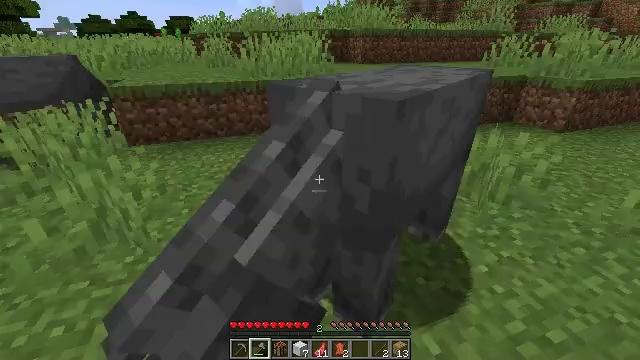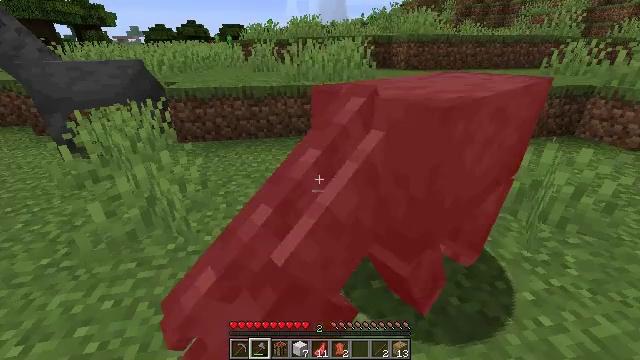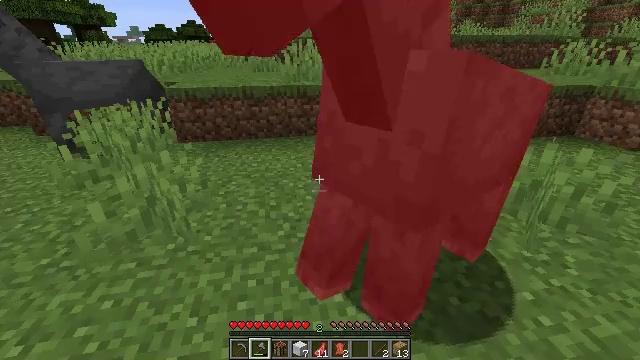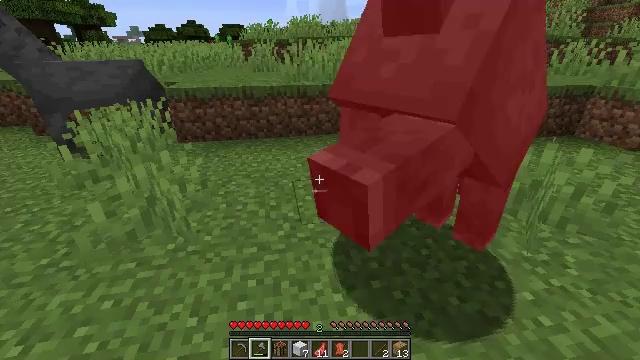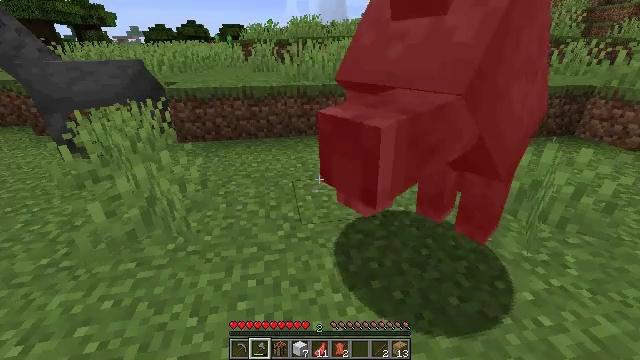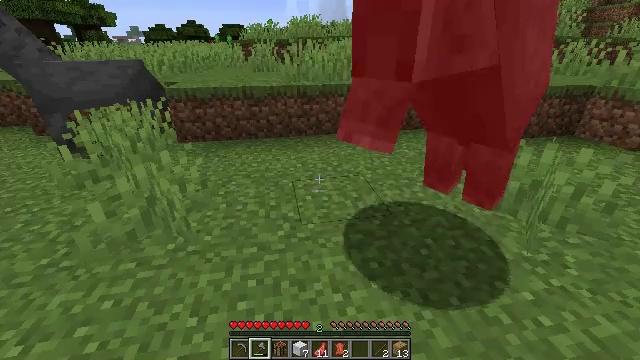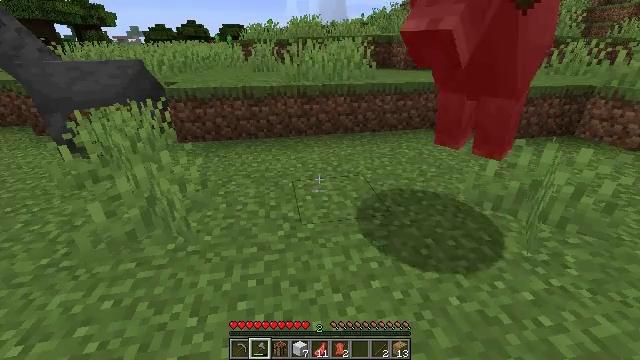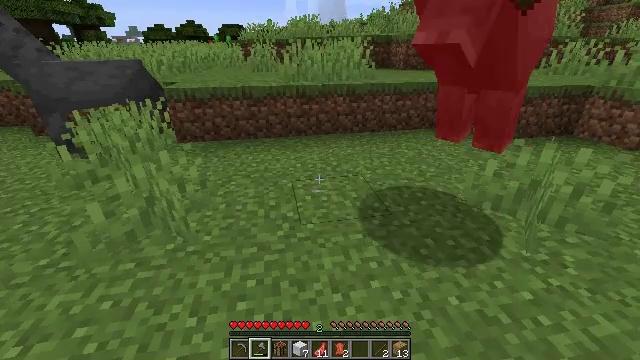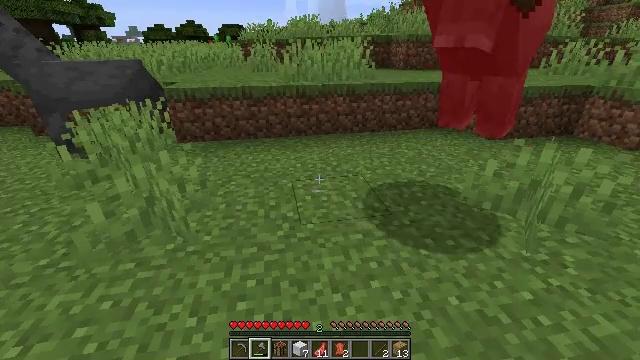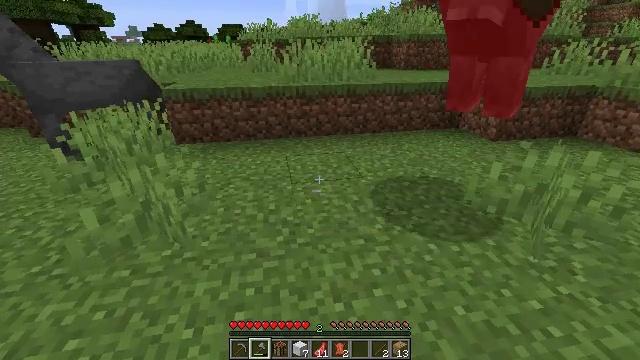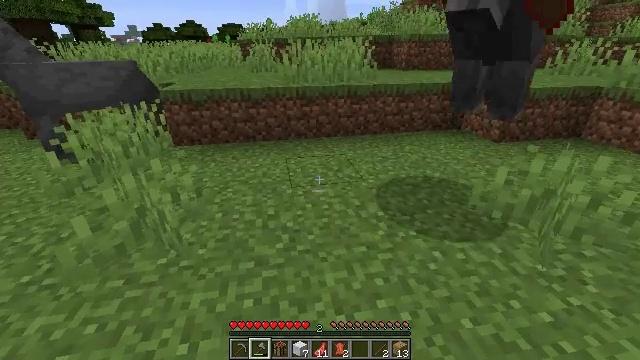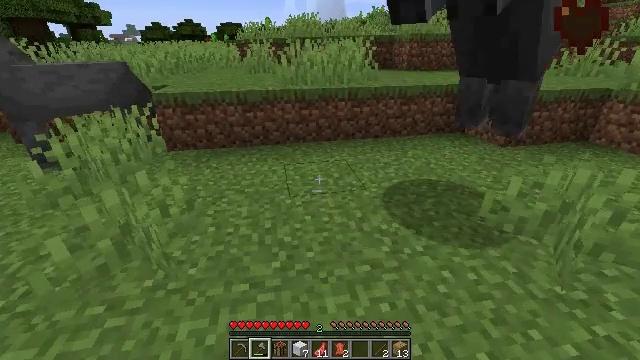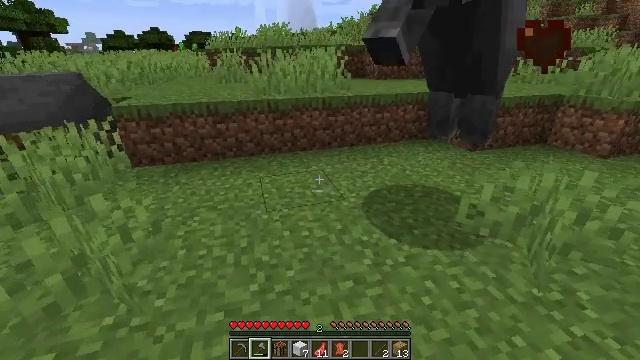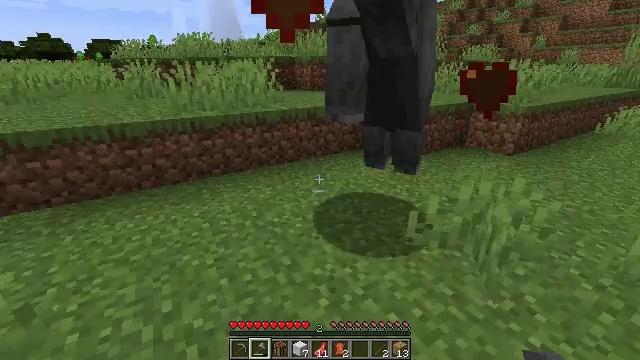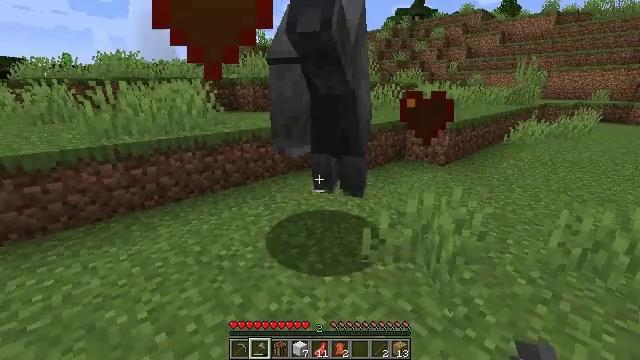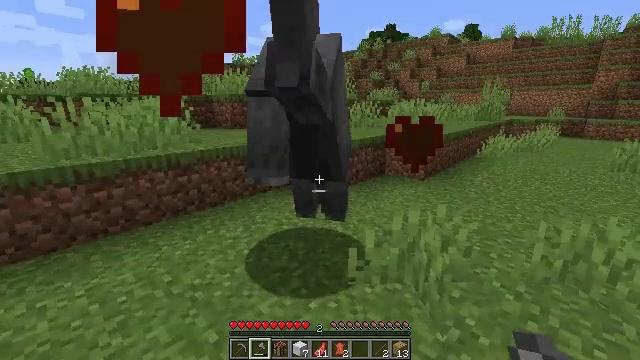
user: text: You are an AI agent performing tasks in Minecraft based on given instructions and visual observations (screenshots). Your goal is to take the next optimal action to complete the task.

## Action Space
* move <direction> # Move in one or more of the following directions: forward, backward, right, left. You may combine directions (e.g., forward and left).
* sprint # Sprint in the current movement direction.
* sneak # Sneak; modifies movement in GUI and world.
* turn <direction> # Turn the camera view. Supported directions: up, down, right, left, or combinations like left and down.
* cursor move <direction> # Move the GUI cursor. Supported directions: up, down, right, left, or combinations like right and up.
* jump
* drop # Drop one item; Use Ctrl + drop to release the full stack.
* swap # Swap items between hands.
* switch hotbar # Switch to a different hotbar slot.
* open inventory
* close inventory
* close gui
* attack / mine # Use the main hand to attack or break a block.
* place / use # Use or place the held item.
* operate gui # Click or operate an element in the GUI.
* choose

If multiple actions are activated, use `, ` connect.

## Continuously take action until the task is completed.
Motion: motion action
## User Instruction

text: Hunt animals.
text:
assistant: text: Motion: turn left and up
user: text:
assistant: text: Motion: no_op
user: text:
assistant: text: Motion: no_op
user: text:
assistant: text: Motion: no_op
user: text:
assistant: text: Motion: no_op
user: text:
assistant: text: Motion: no_op
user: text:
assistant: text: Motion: no_op
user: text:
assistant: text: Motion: no_op
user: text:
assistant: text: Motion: move forward
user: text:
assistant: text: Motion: move forward
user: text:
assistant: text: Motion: move forward
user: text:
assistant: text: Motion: move forward, turn right and up
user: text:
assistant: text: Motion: move forward, turn right and up
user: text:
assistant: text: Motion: move forward, turn right and up
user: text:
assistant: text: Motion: move forward, turn right and up
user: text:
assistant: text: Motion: turn right and up
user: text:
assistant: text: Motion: turn right and up, attack / mine
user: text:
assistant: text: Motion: attack / mine
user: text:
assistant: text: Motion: attack / mine
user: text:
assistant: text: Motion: turn left and down, attack / mine
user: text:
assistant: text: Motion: turn left and down
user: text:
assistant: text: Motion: no_op